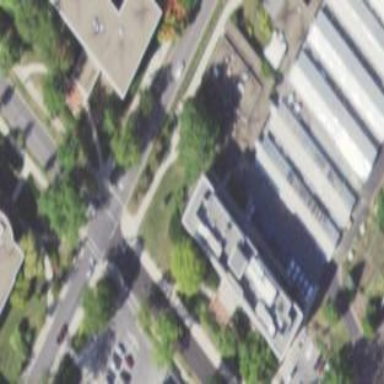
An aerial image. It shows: View of university building.